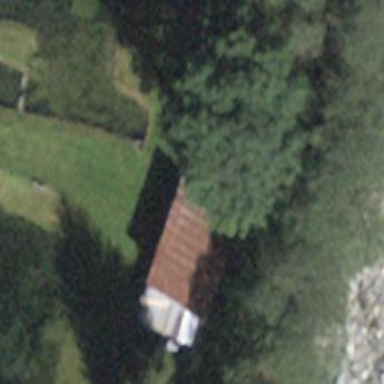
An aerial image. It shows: Hut.